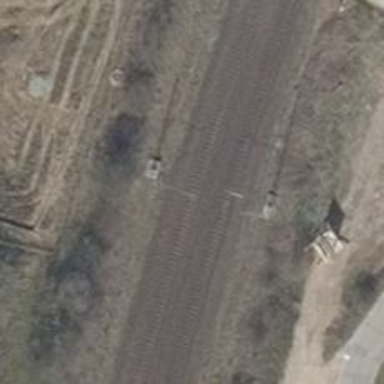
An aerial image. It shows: Railway signal.